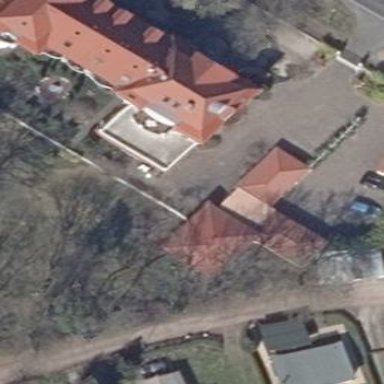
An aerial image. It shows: Residential building.